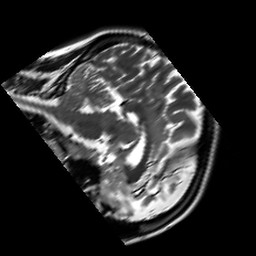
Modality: T2w
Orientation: sagittal
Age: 29
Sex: female
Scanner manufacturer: siemens
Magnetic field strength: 3 T
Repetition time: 7 s
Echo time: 0.09 s